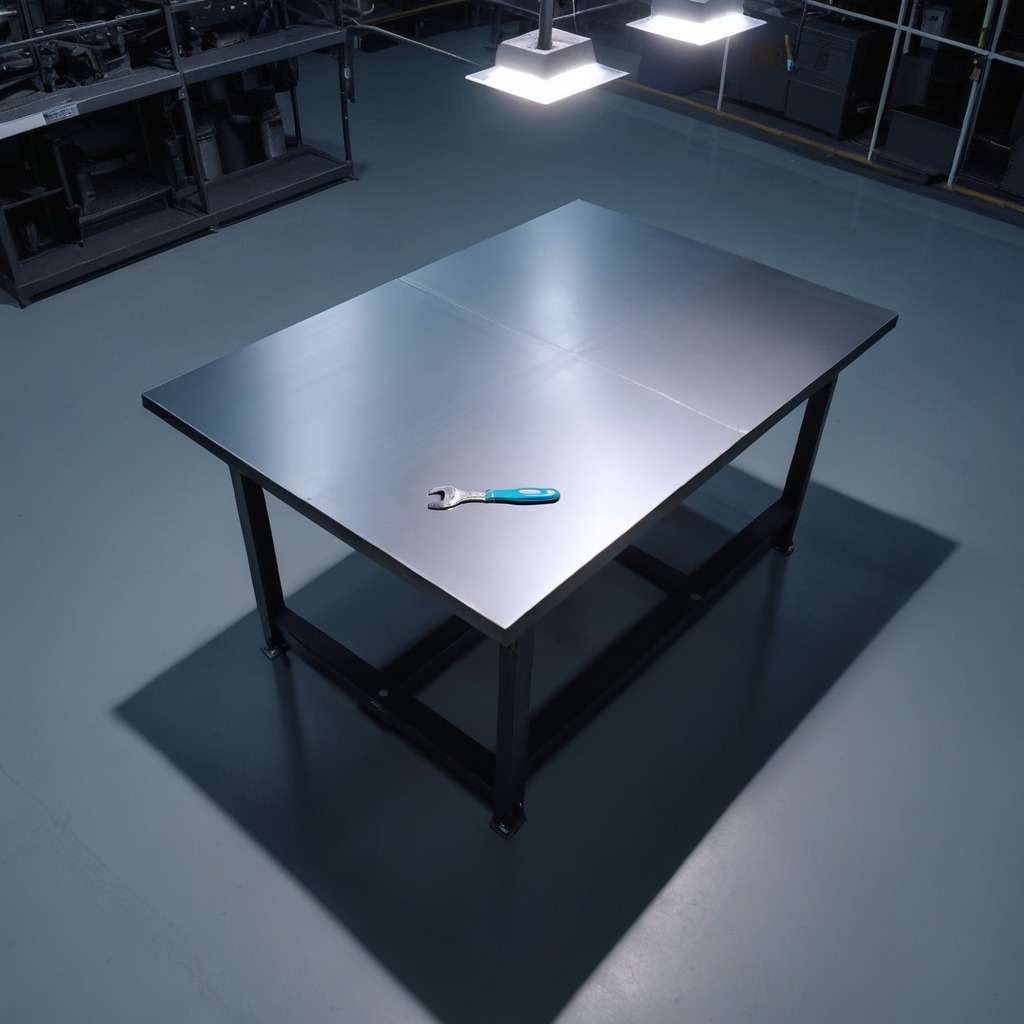
An wrench is lying on the tabletop.